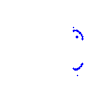
Particle: proton